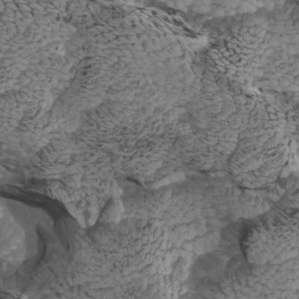
Label: non_frost